Question: If column label text is wider than column width, label text is truncated.
Increasing column width is not nice since some texts are long.
How to make text to word wrap into multiple lines? Header height should be determined by maximum column height.
Only solution which I found is
<URL>
but this does not implement word wrap of text.
How to implement word wrap of header text ?
Update. I tried Oleg styles for character and word wrap.
Character wrap
'''
th.ui-th-column div{
word-wrap: break-word; /* IE 5.5+ and CSS3 */
white-space: pre-wrap; /* CSS3 */
white-space: -moz-pre-wrap; /* Mozilla, since 1999 */
white-space: -pre-wrap; /* Opera 4-6 */
white-space: -o-pre-wrap; /* Opera 7 */
overflow: hidden;
height: auto;
vertical-align: middle;
padding-top: 3px;
padding-bottom: 3px
'''
}
shows only half of second line. Third line is not shown at all:

Word wrap
'''
th.ui-th-column div{
white-space:normal !important;
height:auto !important;
padding:2px;
}
'''
disables column resize for wrapped columns. On those columns moving mouse icon to column divider mouse cursor does not change to sizer. Wrapped columns cannot resized.
How to fix those issues ?
I tried character wrap (last sample in Oleg reply).
I found issues if column width is decreased so that more lines appear in header:
1. Column cannot resized if dragging in bottom of column divider: resizer height is not increased on resize.
2. In IE9 header height increase is not sufficient: last header line is not visible after resize. In fireFox this issue does not occur.
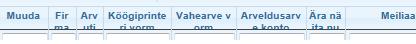
Answer: In your example with character wrapping you forgot to use '!important' after the 'height: auto' setting.
I agree that the problem with column resizer really exists in my demo from the my <URL>. So I improved it. Moreover I try to describe in which situations can be important to use character wrapping instead of word wrapping.
The new demo with the word wrapping is <URL>. the code is the following:
'''
var grid = $("#list"), headerRow, rowHight, resizeSpanHeight;
grid.jqGrid({
...
});
// get the header row which contains
headerRow = grid.closest("div.ui-jqgrid-view")
.find("table.ui-jqgrid-htable>thead>tr.ui-jqgrid-labels");
// increase the height of the resizing span
resizeSpanHeight = 'height: ' + headerRow.height() +
'px !important; cursor: col-resize;';
headerRow.find("span.ui-jqgrid-resize").each(function () {
this.style.cssText = resizeSpanHeight;
});
// set position of the dive with the column header text to the middle
rowHight = headerRow.height();
headerRow.find("div.ui-jqgrid-sortable").each(function () {
var ts = $(this);
ts.css('top', (rowHight - ts.outerHeight()) / 2 + 'px');
});
'''
It use the following CSS
'''
th.ui-th-column div {
white-space: normal !important;
height: auto !important;
padding: 2px;
}
'''
and produce the following picture

(I included '<br/>' after every character in the first column to make the text "Inv No" by placed on many rows).
Everything look very good, but it can be some situations that you can very long word in the column header. Some languages like German build sometimes long words like "Softwareberetstellungsform" which consist from many words. In the example it was "Software", "bereitstellung" and "form". In other languages the same situation is also possible, but is not so frequently. As a result one will receive the following (less perfect) picture (see the demo <URL>:

You can see that the texts "AmountInEUR", "TaxInEUR" and "TotalInEUR" are cut off. One can either include manual line brakes ('<br/>') in the column text or use which I described in <URL>. If we change only the described above CSS for 'th.ui-th-column div' to the following
'''
th.ui-th-column div {
word-wrap: break-word; /* IE 5.5+ and CSS3 */
white-space: pre-wrap; /* CSS3 */
white-space: -moz-pre-wrap; /* Mozilla, since 1999 */
white-space: -pre-wrap; /* Opera 4-6 */
white-space: -o-pre-wrap; /* Opera 7 */
overflow: hidden;
height: auto !important;
vertical-align: middle;
}
'''
we will receive the following results (see the demo <URL>

By the way the character wrapping work in some browsers like Google Chrome as word wrapping (!!!) if the text contains spaces. So <URL> will be seen as

So no way is absolutely perfect, but the character wrapping have some advantages for all modern web browsers with the exception Internet Explorer (version < 10). The usage of '<br/>' inside of column text or the usage of CSS which depend on the currently used web browser can make the solution much better.